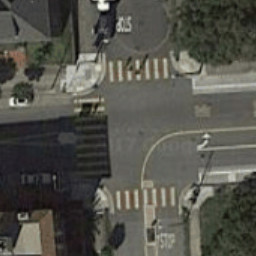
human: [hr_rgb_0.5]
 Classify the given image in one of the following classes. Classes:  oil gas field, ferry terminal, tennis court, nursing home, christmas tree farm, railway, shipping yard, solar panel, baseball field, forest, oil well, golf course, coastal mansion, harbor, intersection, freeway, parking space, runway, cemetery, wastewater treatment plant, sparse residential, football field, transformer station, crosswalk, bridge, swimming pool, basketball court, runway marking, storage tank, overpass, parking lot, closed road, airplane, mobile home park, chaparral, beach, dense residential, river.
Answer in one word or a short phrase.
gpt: crosswalk